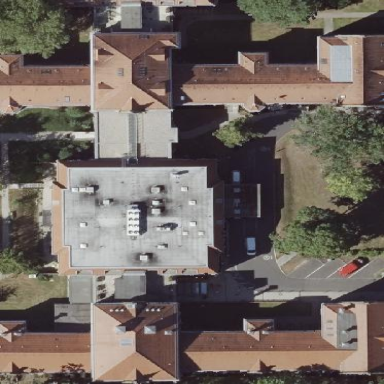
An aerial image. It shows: Hospital building with uniquely designed quadruple saltbox roof shape.